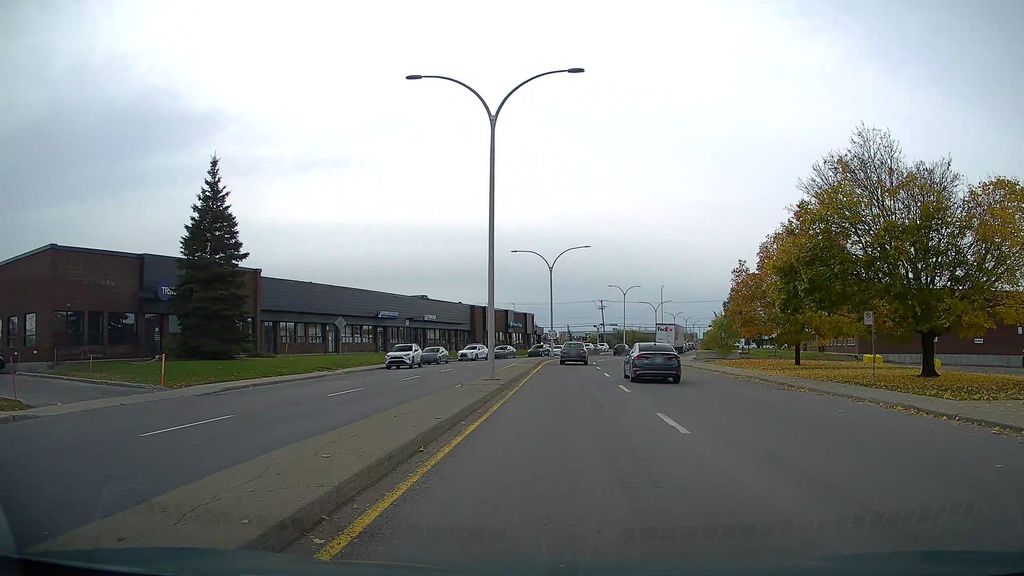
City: montreal